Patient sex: F
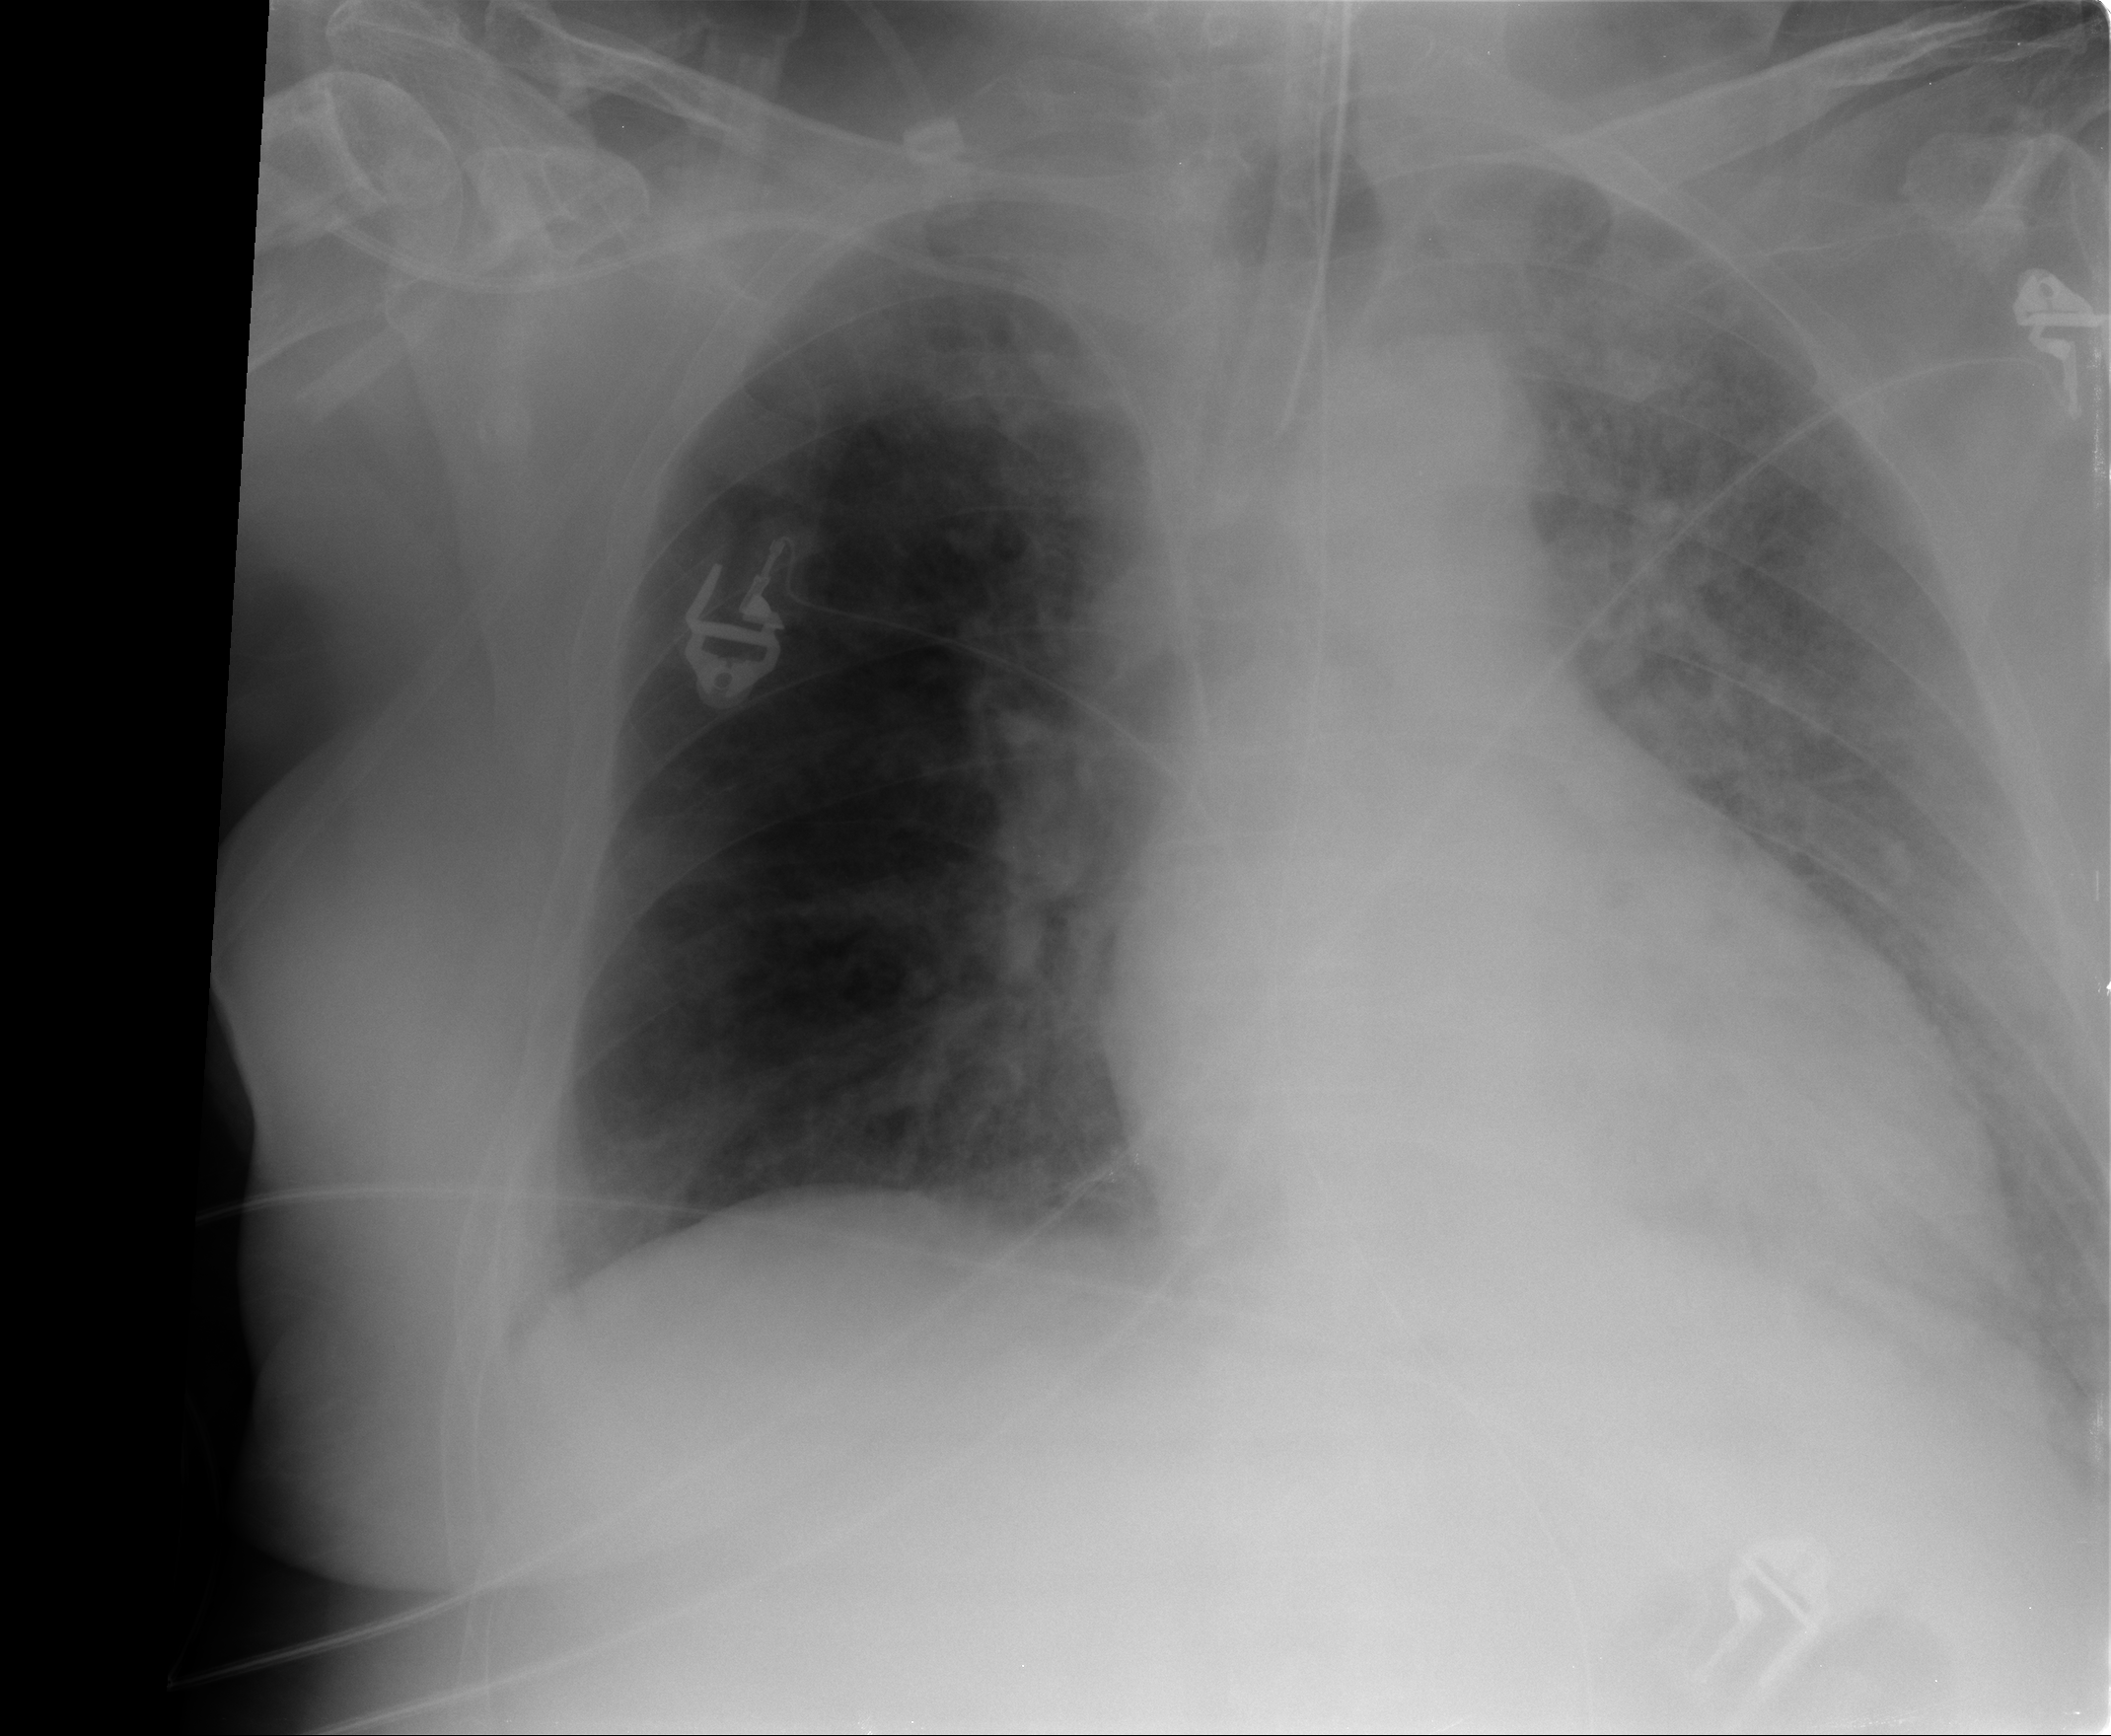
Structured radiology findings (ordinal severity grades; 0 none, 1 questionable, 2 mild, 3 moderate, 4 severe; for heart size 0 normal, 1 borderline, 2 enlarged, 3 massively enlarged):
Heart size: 1
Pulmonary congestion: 2
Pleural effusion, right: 1
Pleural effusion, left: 2
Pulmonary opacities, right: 1
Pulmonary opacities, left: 2
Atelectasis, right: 2
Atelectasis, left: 2